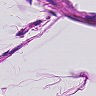
Metastatic tissue present: no